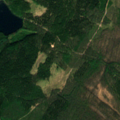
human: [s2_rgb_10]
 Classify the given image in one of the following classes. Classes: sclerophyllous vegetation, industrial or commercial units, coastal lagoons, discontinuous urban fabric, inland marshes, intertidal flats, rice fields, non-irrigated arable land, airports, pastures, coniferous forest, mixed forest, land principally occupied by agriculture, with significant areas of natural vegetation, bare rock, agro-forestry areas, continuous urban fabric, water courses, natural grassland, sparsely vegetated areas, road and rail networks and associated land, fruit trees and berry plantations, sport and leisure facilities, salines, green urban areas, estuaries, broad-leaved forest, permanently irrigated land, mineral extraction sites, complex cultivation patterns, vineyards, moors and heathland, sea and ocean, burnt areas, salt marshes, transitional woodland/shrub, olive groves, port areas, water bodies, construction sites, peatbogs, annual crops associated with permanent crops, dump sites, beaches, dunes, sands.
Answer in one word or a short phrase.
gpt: coniferous forest, mixed forest, water bodies